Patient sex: M
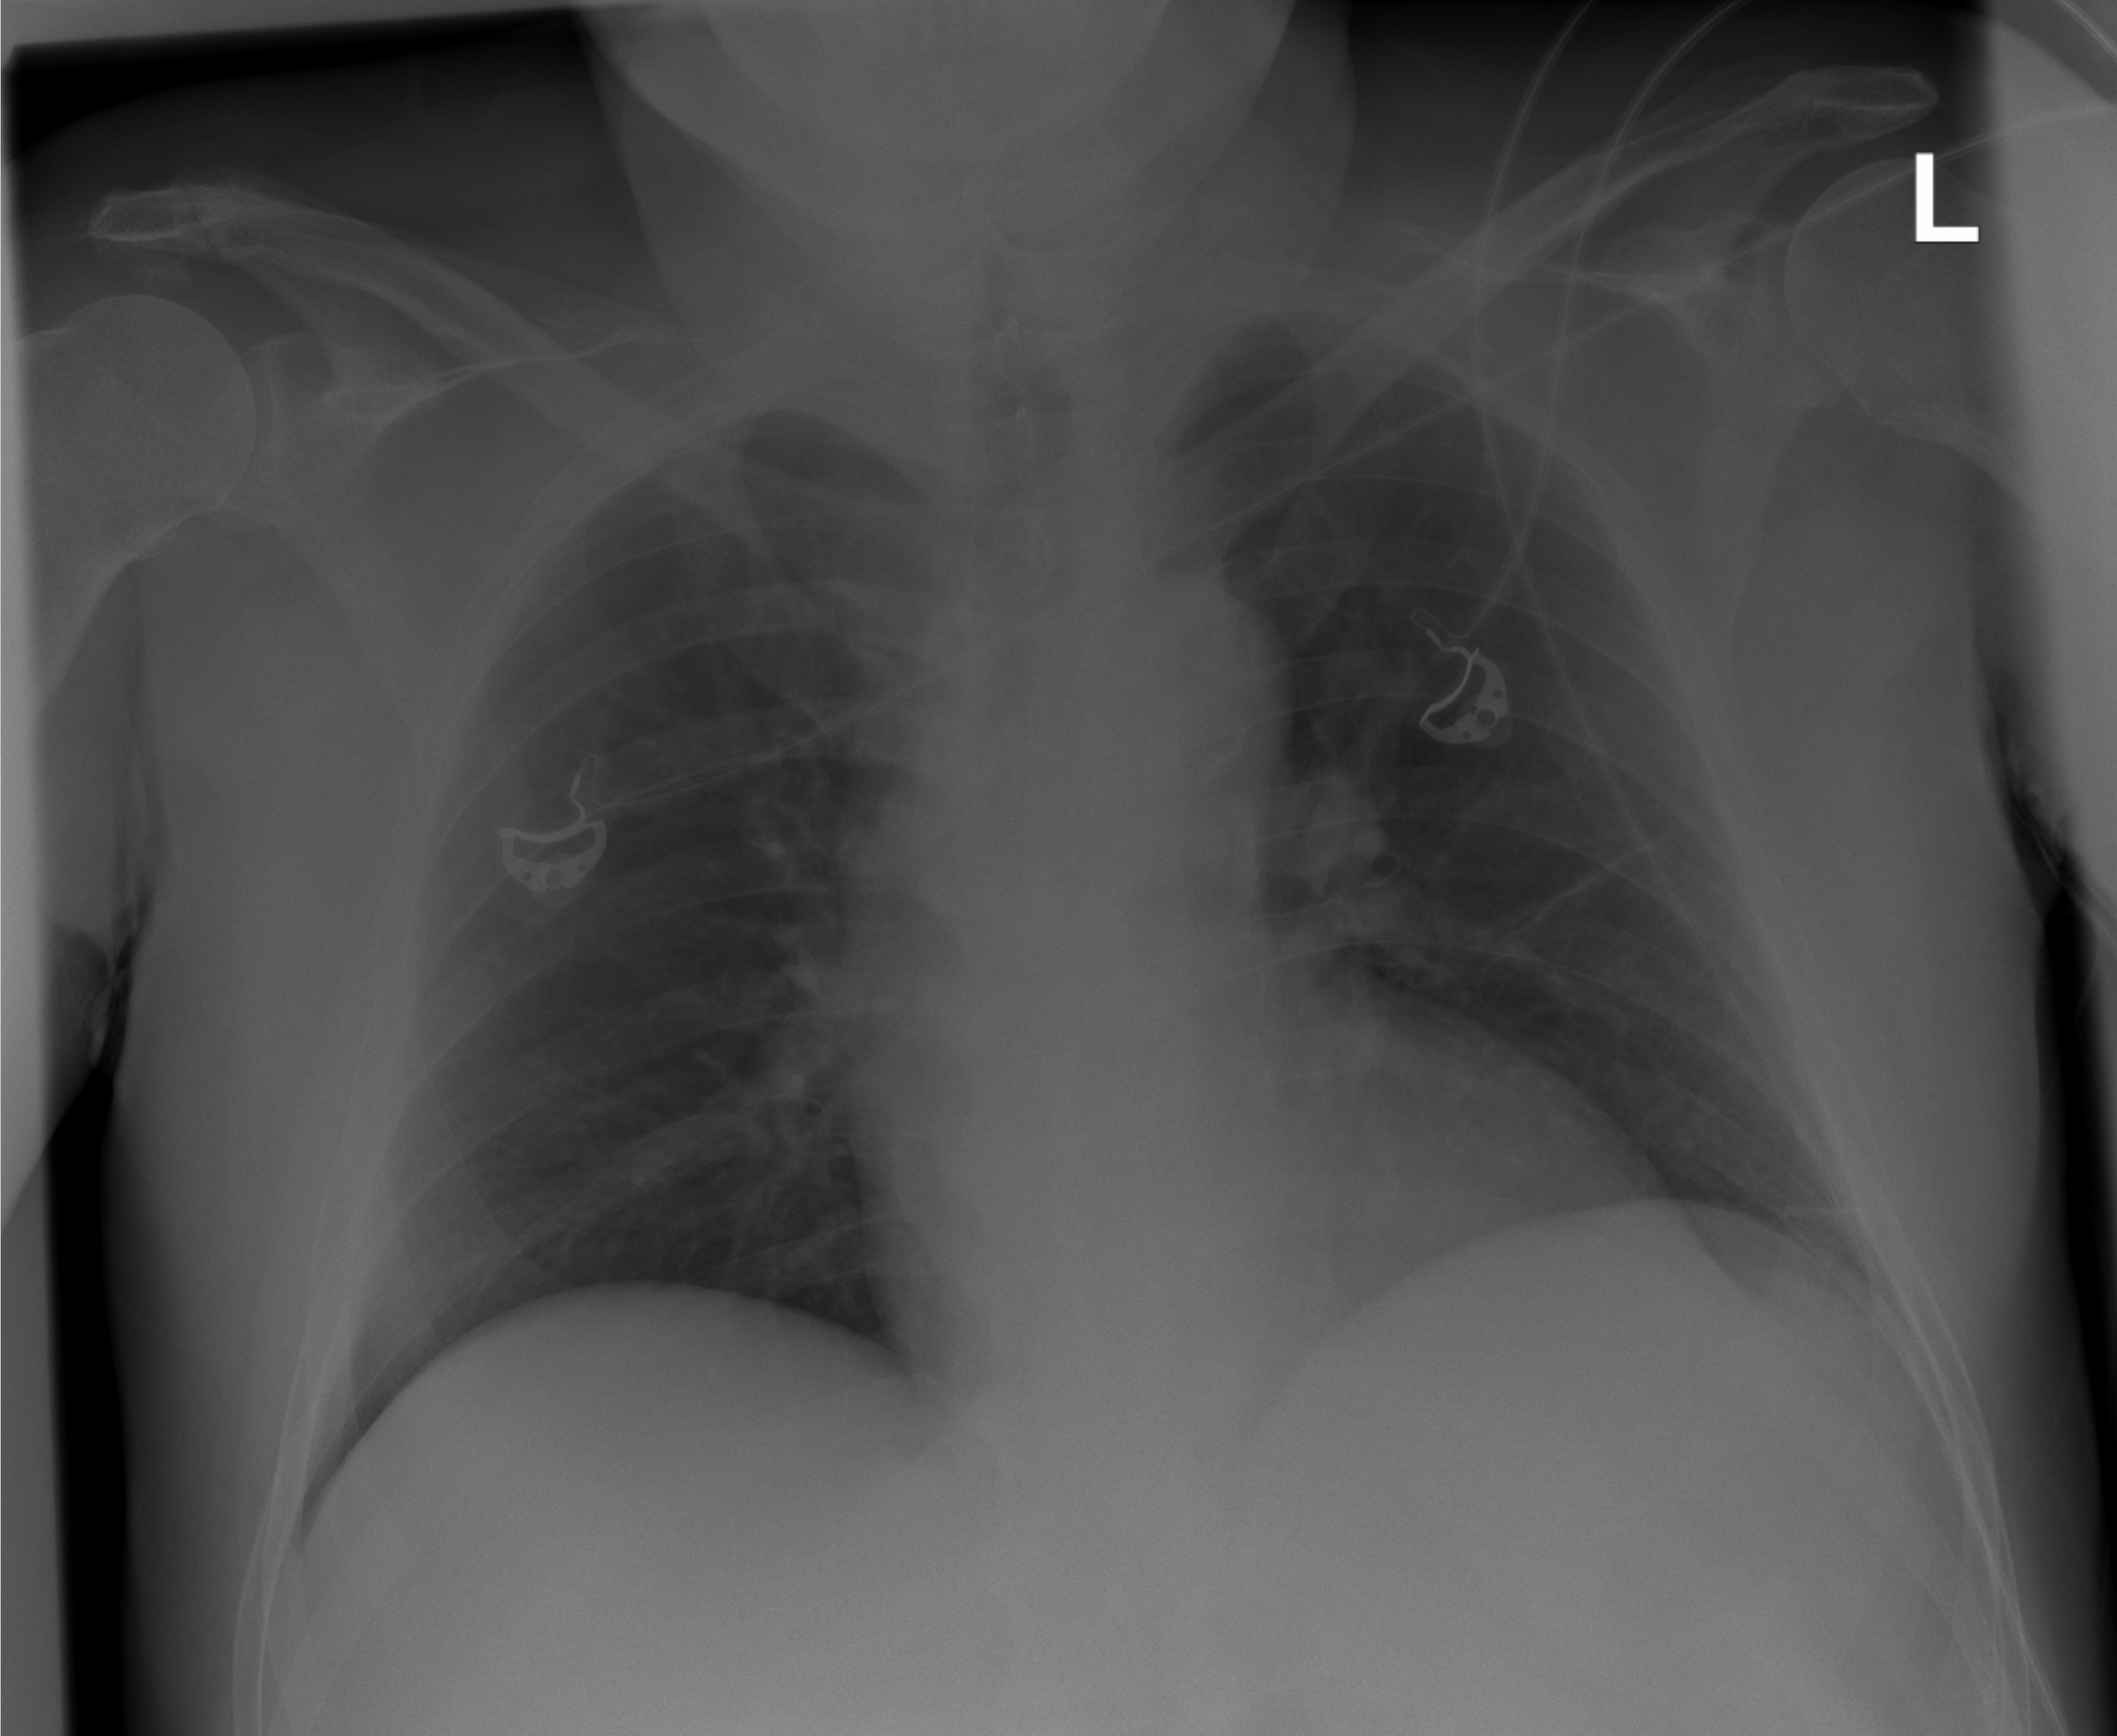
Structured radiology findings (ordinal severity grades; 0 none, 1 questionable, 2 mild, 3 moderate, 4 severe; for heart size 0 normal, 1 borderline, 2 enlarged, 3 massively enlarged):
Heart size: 0
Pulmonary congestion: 0
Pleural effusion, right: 0
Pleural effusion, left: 0
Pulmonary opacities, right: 0
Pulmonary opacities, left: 0
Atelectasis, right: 0
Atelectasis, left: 2